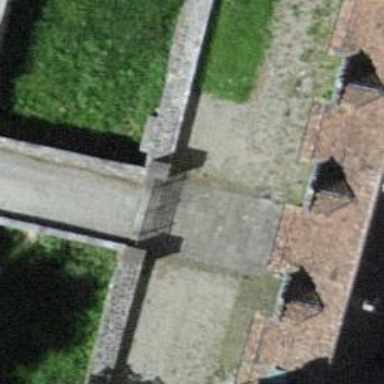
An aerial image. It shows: Gate.